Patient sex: M
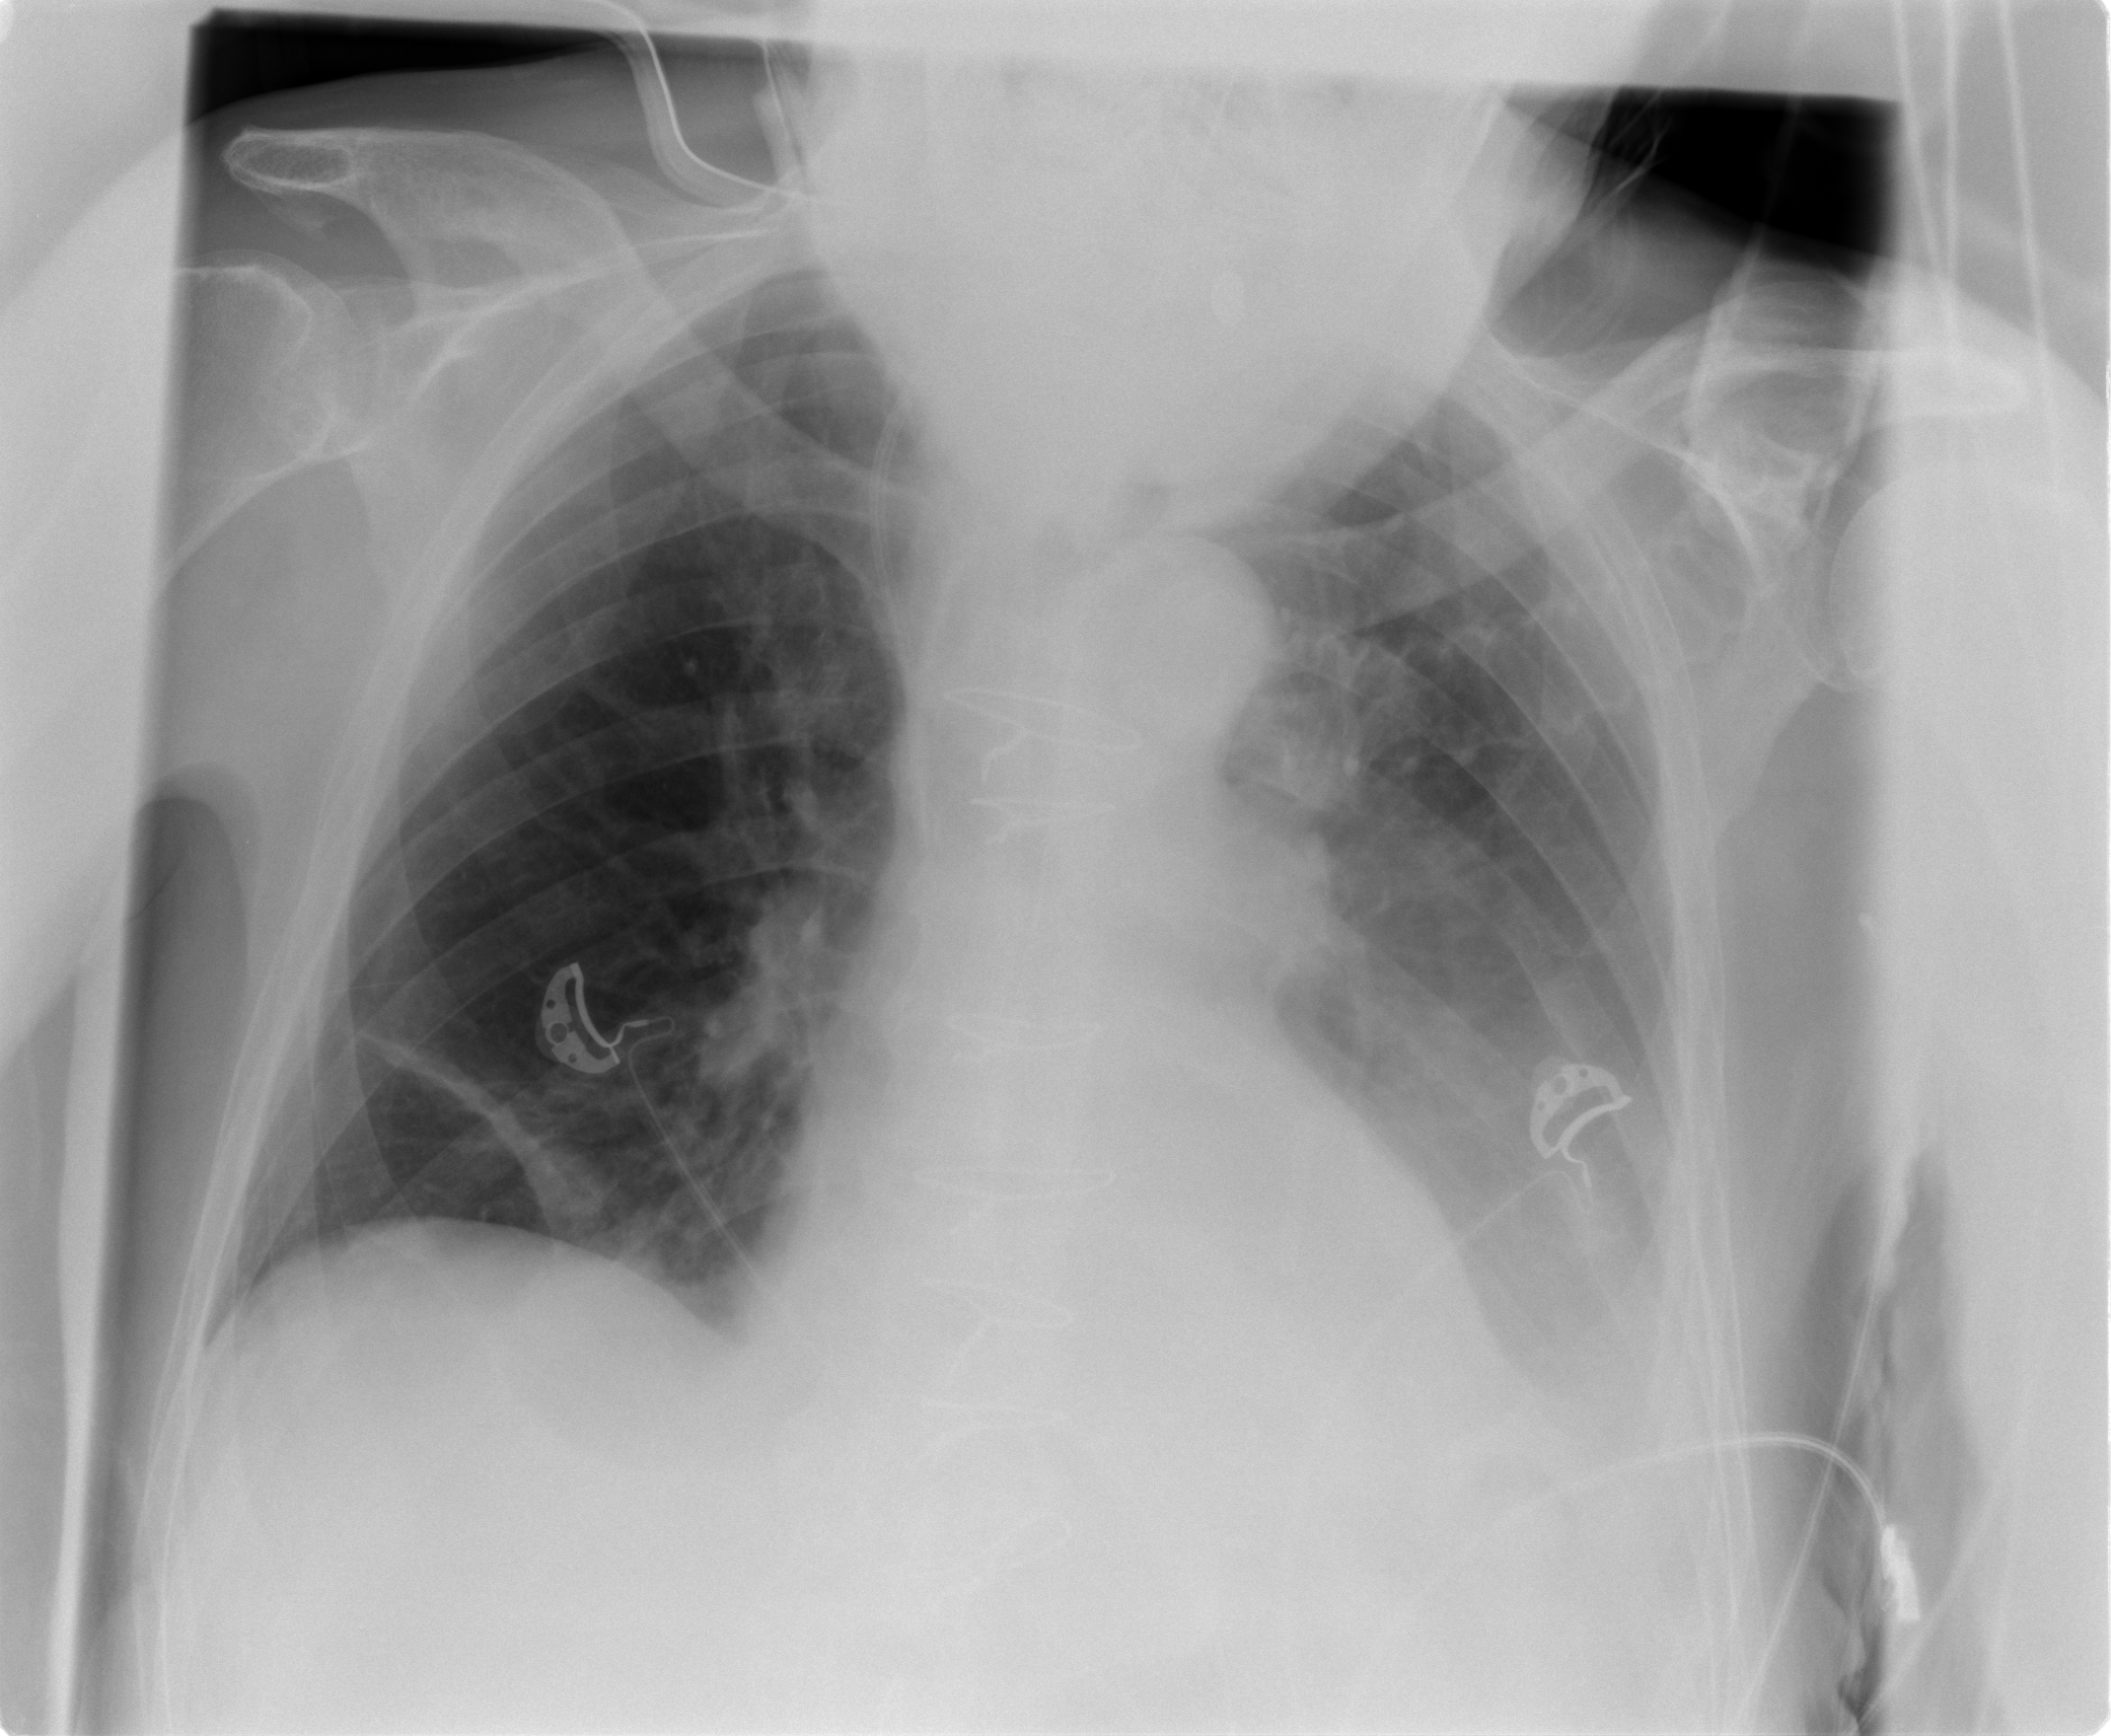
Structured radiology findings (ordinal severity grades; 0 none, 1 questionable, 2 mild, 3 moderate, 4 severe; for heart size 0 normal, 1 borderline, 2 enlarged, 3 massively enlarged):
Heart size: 2
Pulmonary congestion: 2
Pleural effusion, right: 0
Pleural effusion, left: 3
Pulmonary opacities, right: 0
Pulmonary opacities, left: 0
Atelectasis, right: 2
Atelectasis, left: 2